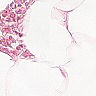
Metastatic tissue present: no